Question: I'm new with breeze, and now when I call savechanges() I get an error:

Anyone can help me to see what or how I can see what is my problem?
Thanks!
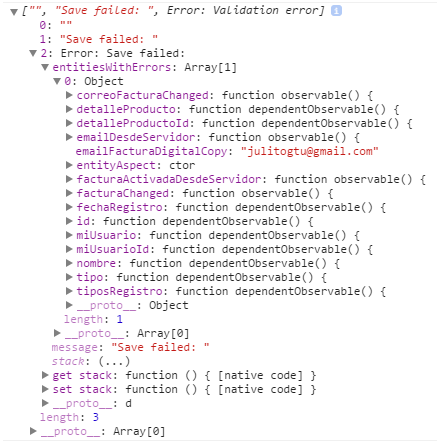
Answer: Examine the object passed to your .fail handler. It will have a property called "entityErrors" when a server-side validation error occurs during saveChanges.
Example:
'''
entityManager.saveChanges()
.then(... do something ...)
.fail(function(reason) {
console.log(reason.entityErrors);
});
'''

If things are wired up correctly breeze will automatically stuff these errors in your object's validationErrors collection. You can access them like this:
'''
var errors = entity.entityAspect.getValidationErrors();
'''